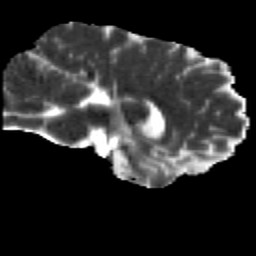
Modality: MD
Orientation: sagittal
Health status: healthy
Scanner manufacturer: siemens
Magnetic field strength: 3 T
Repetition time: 12 s
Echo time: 0.092 s